Question: The 'Layout' is looking as expected on the phone and looking different on the emulator. I am using SDK API 10 (Android 2.3). The test phone is a Motorola Milestone with Android 2.3.3 (Cyanogen Mod 7).
The SDK layout preview renders the preview like the Emulator.
The following image shows the expected rendering on the right side (rendered by phone) and the unexpected rendering on the left side (SDK API 10, emulator and preview).

What is the reason for the difference and how do I fix it? Removing margin and padding (by setting it to 0dp at 'TextView1') did not help.
'''
<?xml version="1.0" encoding="utf-8"?>
<RelativeLayout xmlns:android="http://schemas.android.com/apk/res/android"
android:layout_width="fill_parent"
android:layout_height="fill_parent"
android:background="@drawable/test_bg_red"
android:padding="20dp"
>
<include
android:layout_width="fill_parent"
android:layout_height="26dp"
android:layout_alignParentTop="true"
android:layout_centerHorizontal="true"
layout="@layout/test_child" />
/>
<include
android:layout_width="fill_parent"
android:layout_height="26dp"
android:layout_alignParentBottom="true"
android:layout_centerHorizontal="true"
layout="@layout/test_child" />
</RelativeLayout>
'''
'''
<?xml version="1.0" encoding="utf-8"?>
<RelativeLayout xmlns:android="http://schemas.android.com/apk/res/android"
android:layout_width="fill_parent"
android:layout_height="26dp" >
<TextView
android:id="@+id/textView1"
android:layout_width="wrap_content"
android:layout_height="wrap_content"
android:layout_alignParentLeft="true"
android:layout_alignParentTop="true"
android:layout_marginRight="4dp"
android:gravity="top"
android:includeFontPadding="false"
android:text="42"
android:textSize="32dp"
android:textStyle="bold" />
<TextView
android:id="@+id/textView2"
android:layout_width="wrap_content"
android:layout_height="wrap_content"
android:layout_alignBaseline="@+id/textView1"
android:layout_toRightOf="@+id/textView1"
android:includeFontPadding="false"
android:text="TextView2"
android:textSize="12dp" />
<TextView
android:id="@+id/textView3"
android:layout_width="wrap_content"
android:layout_height="wrap_content"
android:layout_alignLeft="@+id/textView2"
android:layout_alignParentTop="true"
android:includeFontPadding="false"
android:text="TextView3"
android:textSize="10dp" />
</RelativeLayout>
'''
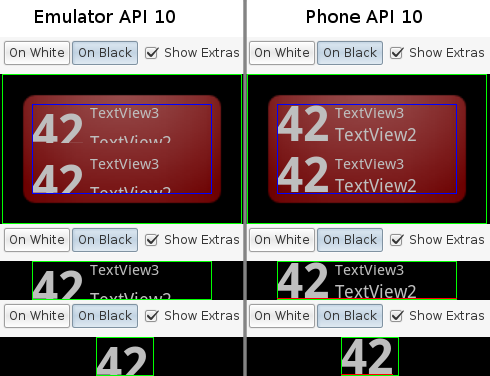
Answer: I believe this is caused by different screens having different aspect ratios. Since phones have 4x4 cells regardless of physical screen size, each cell must be wider or narrow to fit 4 in a row. Using DP takes care of density, but screens which are more or less square will still require cells to be more or less square. That means the number of DP per cell will vary and cause your views to not look the same on different devices.
The only solution I have found is to make your layouts as flexible as possible.